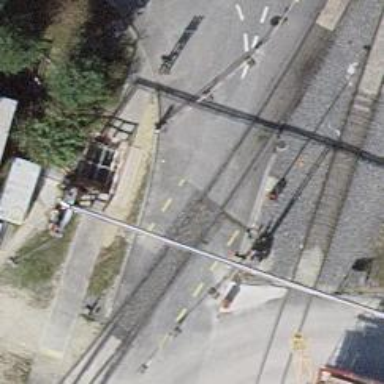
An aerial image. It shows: Level crossing along the railway.